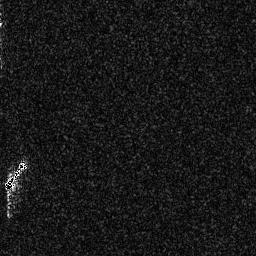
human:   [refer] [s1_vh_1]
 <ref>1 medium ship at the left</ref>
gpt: <box>[[1, 62, 10, 74, 0]]</box>